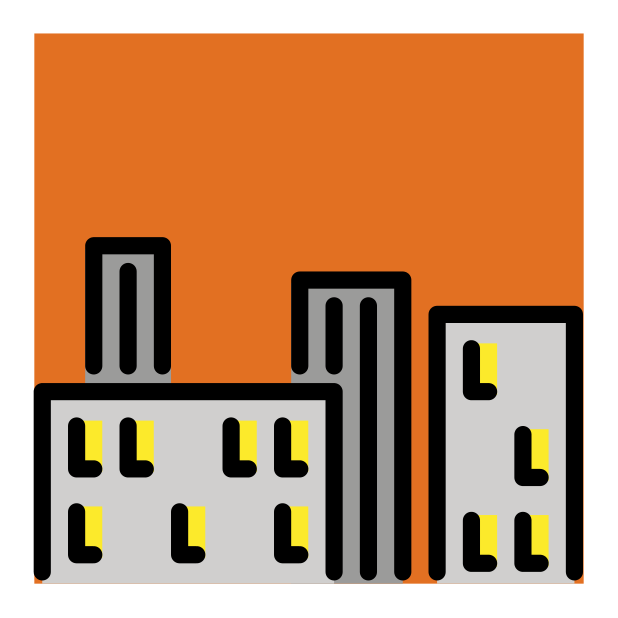
Emoji: 🌆
Name: cityscape at dusk
Unicode: 0x1f306